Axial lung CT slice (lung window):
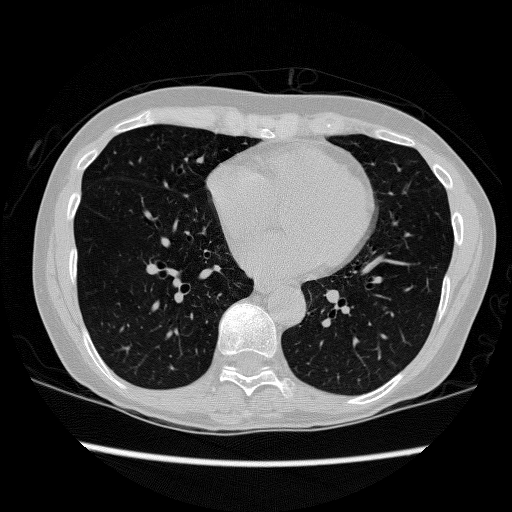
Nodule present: no